Interaction volume radius: 5 \u00c5
Interaction volume height: 30 \u00c5
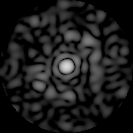
Disorder parameter: 0.843